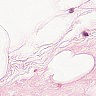
Metastatic tissue present: no